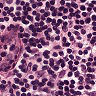
Metastatic tissue present: no